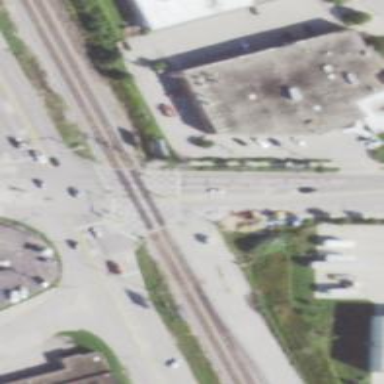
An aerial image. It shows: Railway level crossing.